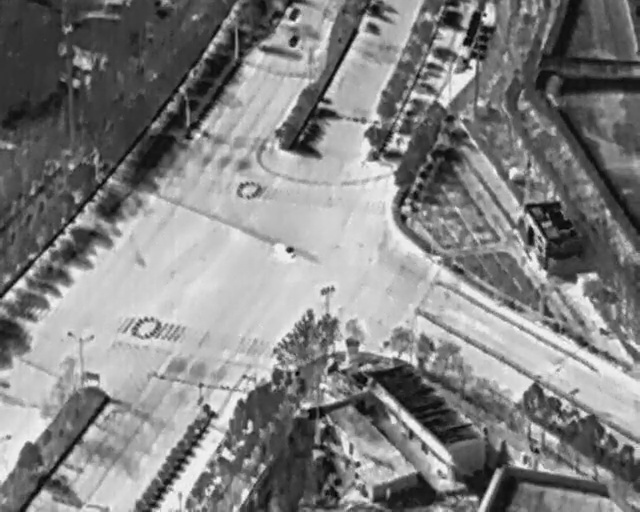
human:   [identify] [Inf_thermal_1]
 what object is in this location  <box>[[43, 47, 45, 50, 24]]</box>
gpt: <ref>1 small car at the center</ref>